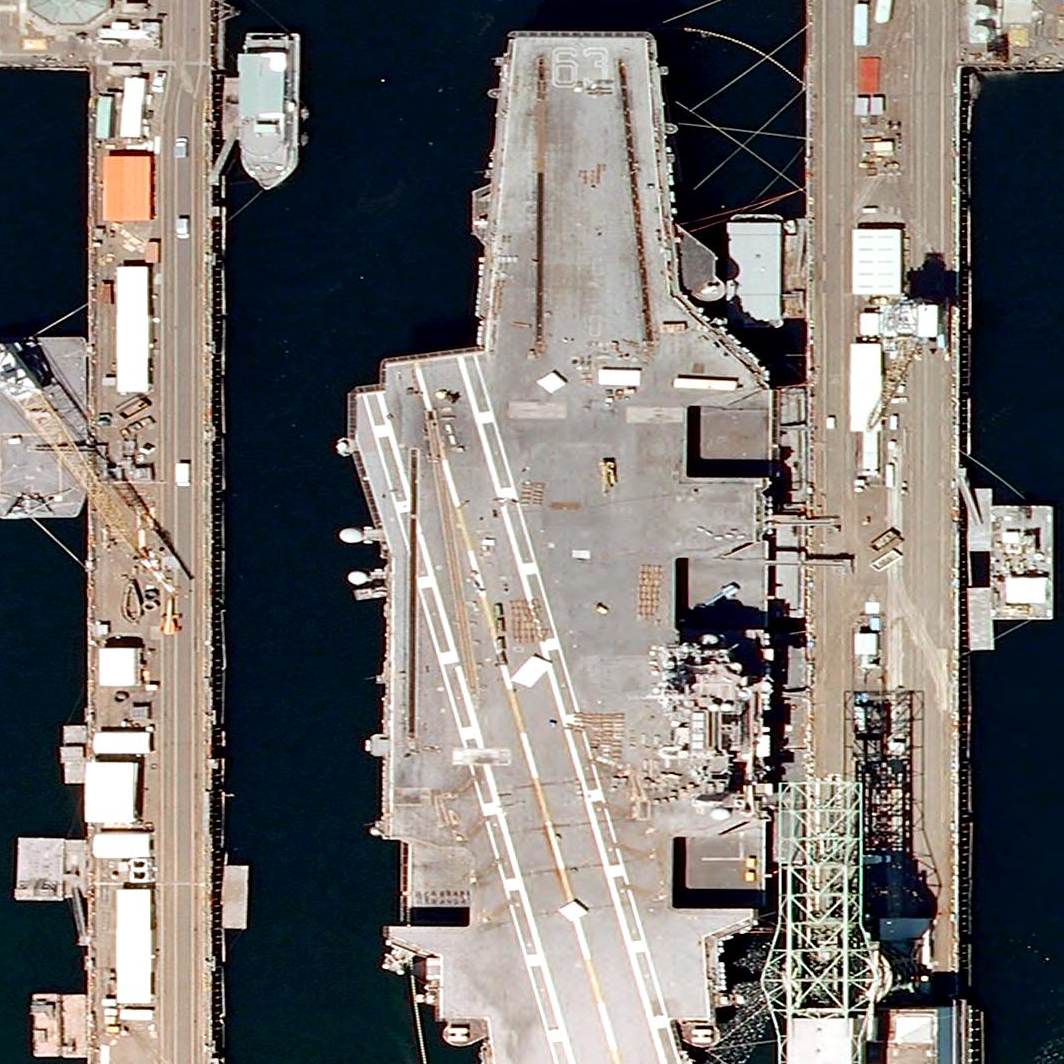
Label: aircraft_carrier